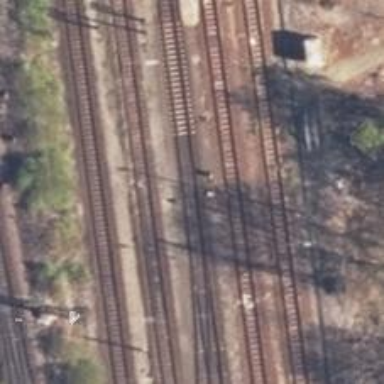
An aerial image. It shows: Railway switch.